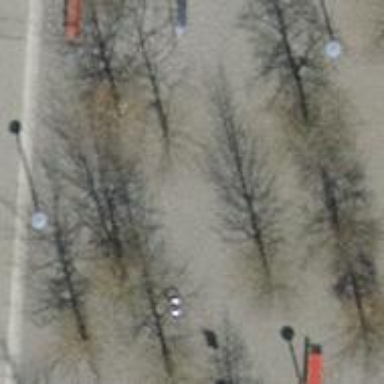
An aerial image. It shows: Urban tree with broadleaved leaves. The tree belongs to the Fagus genus.